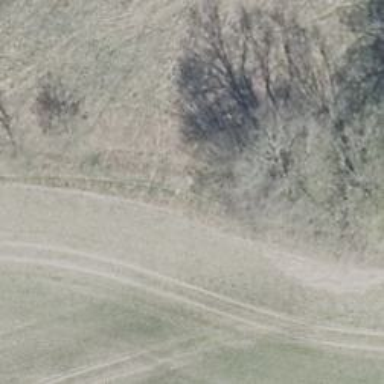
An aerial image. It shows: Row of trees in natural setting.